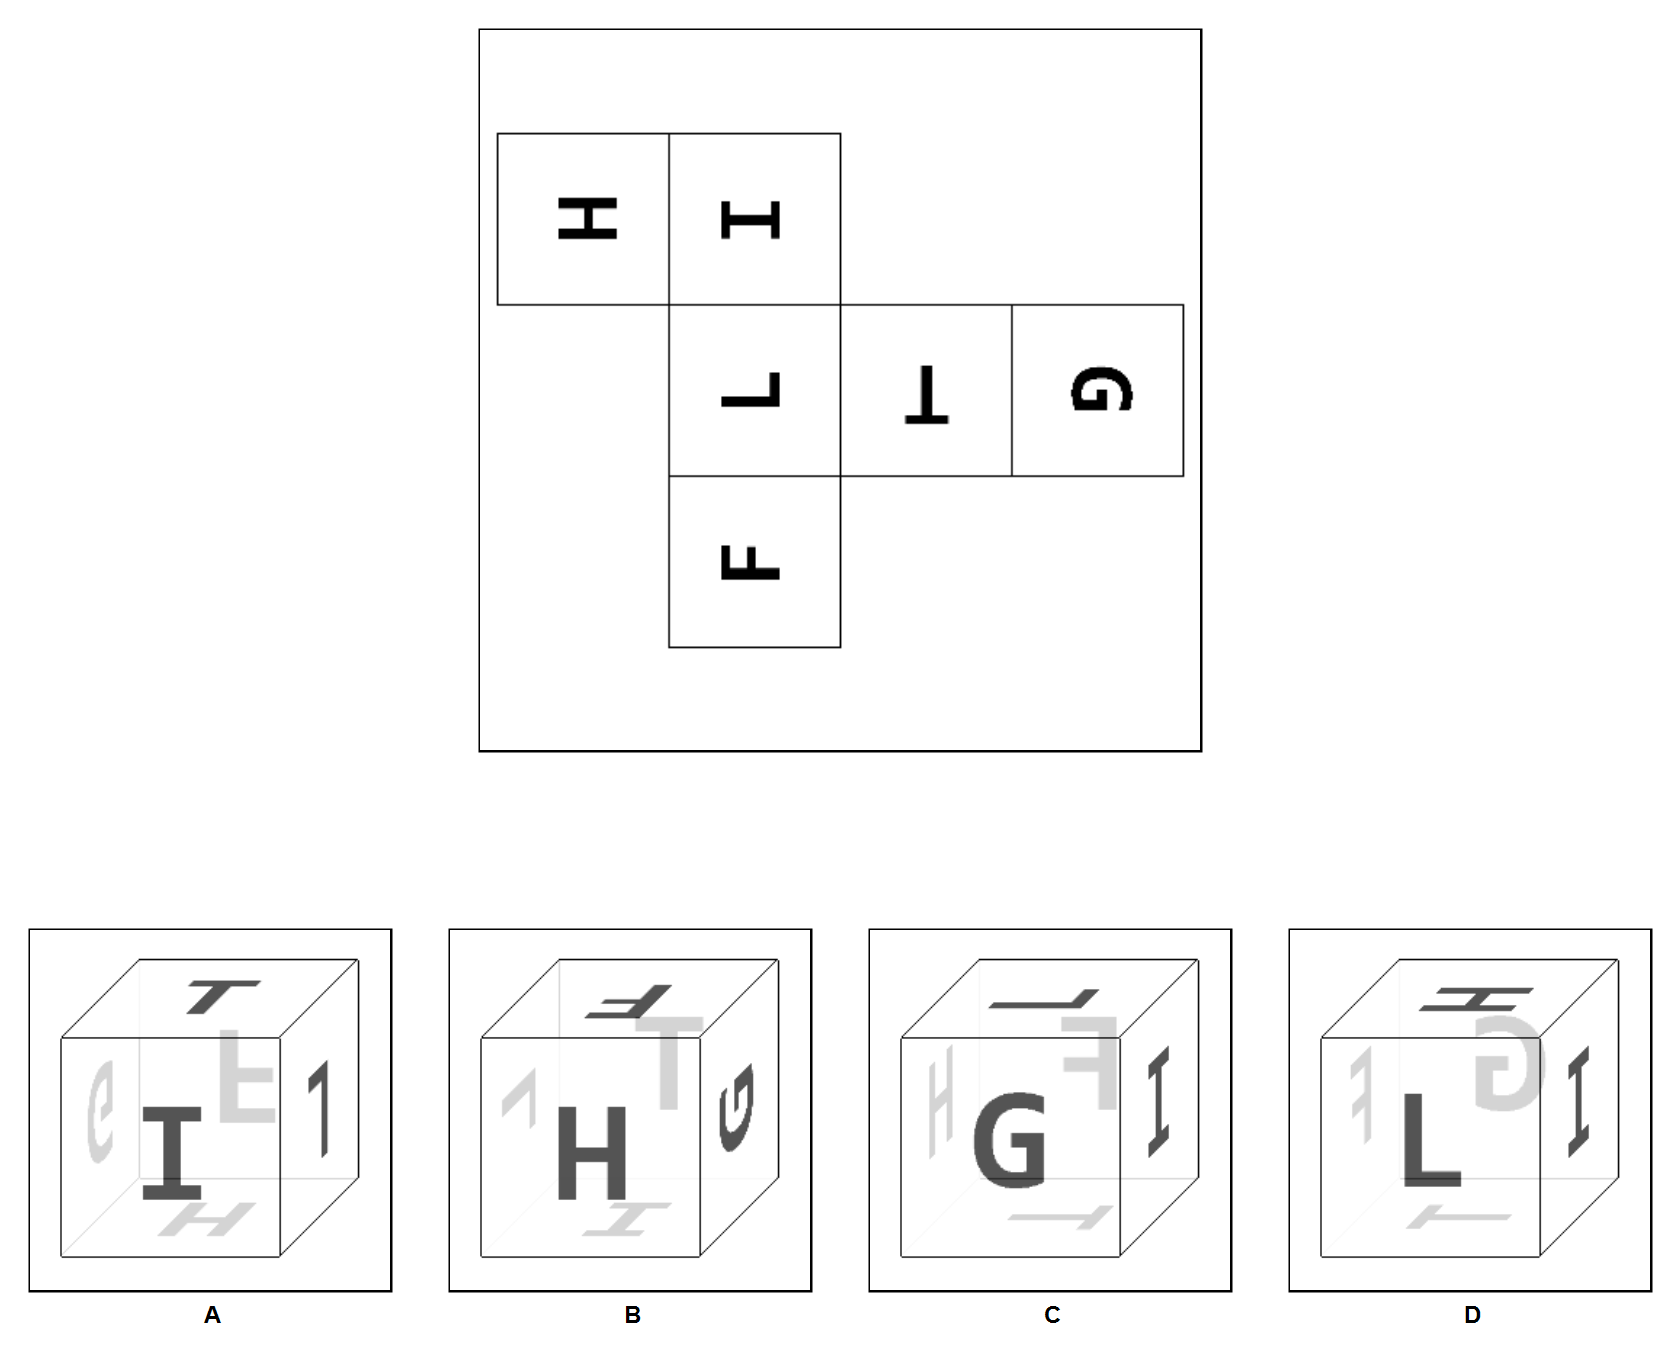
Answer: C